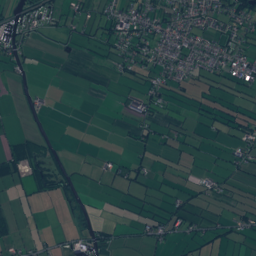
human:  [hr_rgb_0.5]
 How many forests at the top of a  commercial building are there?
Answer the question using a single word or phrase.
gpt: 79

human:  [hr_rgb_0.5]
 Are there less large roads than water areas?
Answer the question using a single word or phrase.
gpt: yes

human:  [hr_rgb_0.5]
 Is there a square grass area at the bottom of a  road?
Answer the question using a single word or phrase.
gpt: yes

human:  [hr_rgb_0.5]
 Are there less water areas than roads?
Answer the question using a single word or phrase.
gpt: yes

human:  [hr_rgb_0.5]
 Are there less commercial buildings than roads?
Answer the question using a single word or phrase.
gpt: yes

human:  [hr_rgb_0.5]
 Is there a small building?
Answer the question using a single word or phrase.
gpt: yes

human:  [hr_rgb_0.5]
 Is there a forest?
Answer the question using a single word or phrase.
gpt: yes

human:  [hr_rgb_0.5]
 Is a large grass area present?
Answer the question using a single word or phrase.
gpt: yes

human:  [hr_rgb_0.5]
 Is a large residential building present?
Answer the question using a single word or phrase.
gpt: no

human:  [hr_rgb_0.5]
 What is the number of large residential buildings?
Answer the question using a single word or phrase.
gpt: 0

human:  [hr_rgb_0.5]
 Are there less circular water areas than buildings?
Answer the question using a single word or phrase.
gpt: yes

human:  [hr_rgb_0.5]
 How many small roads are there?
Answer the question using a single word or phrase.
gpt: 177

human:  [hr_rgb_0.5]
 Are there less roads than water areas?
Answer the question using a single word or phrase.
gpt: no

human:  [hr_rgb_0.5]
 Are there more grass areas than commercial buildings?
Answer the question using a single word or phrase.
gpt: yes

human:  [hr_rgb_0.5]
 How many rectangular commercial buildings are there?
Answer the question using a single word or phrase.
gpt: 5

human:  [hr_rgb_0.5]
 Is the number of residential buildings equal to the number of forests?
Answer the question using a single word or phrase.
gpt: no

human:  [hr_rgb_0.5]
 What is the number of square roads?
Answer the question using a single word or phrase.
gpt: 0

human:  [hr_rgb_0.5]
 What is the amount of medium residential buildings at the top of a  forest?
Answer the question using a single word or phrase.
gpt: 11

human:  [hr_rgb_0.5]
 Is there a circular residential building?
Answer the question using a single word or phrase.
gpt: yes

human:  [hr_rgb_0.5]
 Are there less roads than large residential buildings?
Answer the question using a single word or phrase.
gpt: no

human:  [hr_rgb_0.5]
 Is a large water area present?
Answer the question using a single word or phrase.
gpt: yes

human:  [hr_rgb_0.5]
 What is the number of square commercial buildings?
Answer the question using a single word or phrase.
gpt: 0

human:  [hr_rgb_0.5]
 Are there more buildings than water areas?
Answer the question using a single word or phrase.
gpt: yes

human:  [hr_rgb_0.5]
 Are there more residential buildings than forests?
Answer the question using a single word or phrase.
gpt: yes

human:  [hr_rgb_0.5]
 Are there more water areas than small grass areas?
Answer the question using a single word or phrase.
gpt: yes

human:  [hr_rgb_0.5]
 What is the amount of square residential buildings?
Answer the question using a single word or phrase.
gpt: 2

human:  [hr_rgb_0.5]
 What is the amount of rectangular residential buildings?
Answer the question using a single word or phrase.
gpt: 964

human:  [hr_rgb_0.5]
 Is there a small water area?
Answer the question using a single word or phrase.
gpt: yes

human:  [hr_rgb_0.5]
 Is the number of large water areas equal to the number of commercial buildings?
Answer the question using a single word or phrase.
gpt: no

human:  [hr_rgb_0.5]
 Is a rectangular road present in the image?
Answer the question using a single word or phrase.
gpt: no

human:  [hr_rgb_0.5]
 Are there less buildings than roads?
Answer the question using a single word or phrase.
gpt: no

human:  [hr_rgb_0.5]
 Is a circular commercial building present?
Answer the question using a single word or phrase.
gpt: no

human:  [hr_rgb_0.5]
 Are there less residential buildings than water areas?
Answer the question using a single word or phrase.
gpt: no

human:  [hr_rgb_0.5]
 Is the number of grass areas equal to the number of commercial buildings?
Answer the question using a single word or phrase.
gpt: no

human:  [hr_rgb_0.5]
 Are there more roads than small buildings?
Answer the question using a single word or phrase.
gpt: no

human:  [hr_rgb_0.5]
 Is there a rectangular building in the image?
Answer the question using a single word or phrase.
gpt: yes